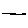
Label: line